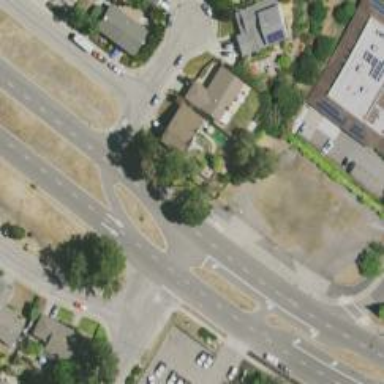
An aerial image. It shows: Secondary road with shared cycleway.